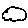
Label: cloud